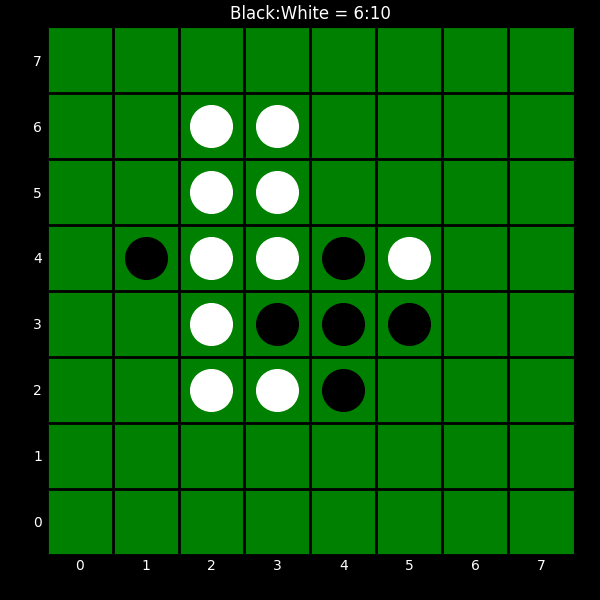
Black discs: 6
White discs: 10